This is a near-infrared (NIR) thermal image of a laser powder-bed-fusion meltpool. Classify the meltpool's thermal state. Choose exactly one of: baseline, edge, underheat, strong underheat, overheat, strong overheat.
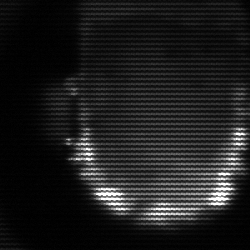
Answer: baseline